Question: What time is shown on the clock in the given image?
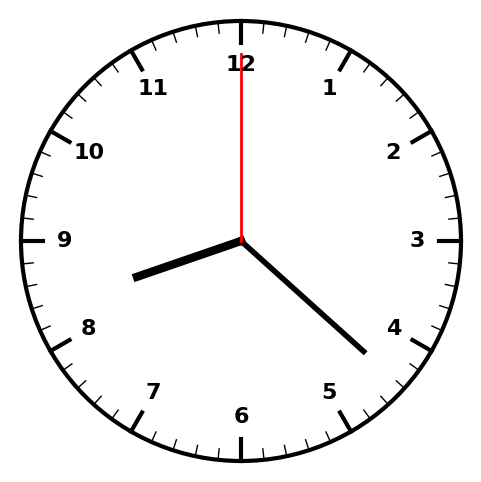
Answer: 08:22:00